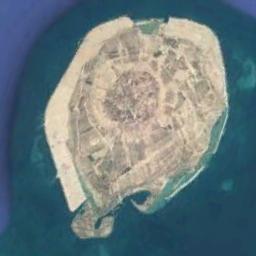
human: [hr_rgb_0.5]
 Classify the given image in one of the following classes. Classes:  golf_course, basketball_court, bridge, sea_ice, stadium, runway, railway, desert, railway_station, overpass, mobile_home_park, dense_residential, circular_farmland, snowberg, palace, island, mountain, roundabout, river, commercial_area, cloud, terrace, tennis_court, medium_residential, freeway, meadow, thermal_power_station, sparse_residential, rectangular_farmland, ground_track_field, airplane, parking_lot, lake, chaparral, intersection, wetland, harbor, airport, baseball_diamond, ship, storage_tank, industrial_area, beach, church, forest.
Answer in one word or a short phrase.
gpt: island